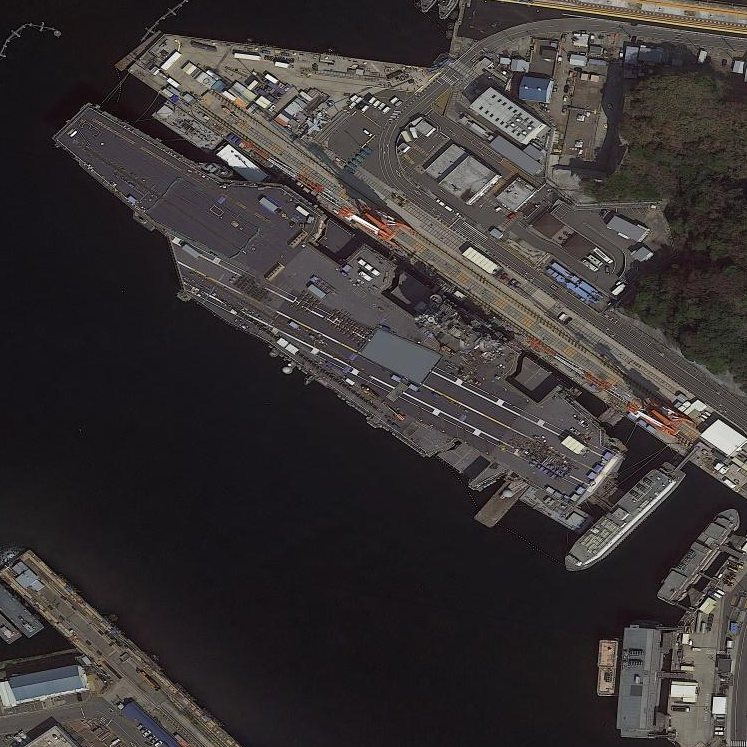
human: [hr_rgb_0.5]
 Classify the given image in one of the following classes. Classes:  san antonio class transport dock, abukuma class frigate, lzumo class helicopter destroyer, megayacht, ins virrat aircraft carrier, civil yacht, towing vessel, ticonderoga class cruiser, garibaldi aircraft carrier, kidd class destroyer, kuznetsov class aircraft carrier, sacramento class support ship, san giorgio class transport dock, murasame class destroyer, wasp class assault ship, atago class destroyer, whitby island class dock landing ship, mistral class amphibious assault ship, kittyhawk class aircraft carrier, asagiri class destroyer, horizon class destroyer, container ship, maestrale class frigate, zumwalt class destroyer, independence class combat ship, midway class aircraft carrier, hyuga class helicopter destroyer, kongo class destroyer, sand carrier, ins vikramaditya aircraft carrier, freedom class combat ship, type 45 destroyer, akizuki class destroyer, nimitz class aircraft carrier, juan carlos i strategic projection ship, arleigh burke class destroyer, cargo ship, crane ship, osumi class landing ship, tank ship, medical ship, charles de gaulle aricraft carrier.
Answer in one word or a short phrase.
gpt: Nimitz class aircraft carrier